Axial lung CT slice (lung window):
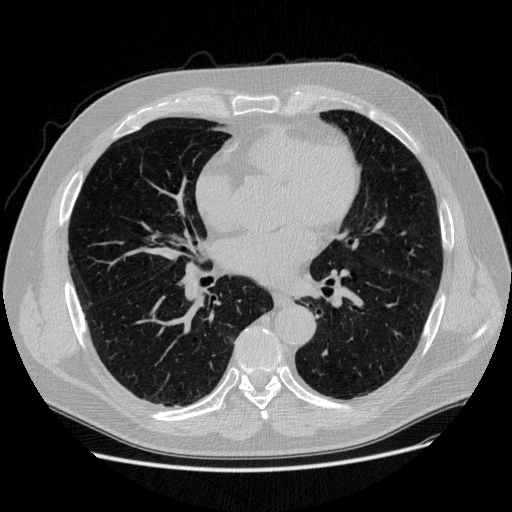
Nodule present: no